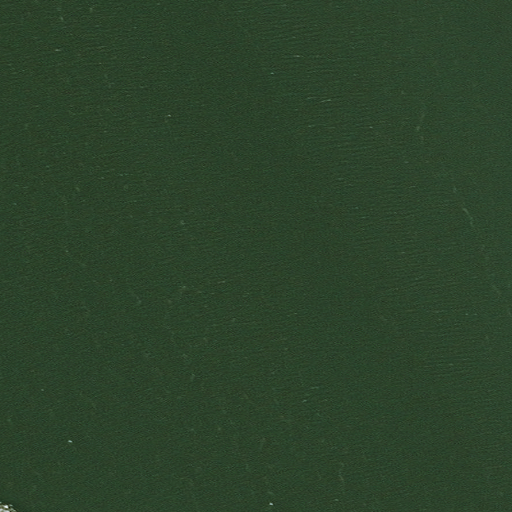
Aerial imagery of cape in Alaska named Helmick Point containing only unknown